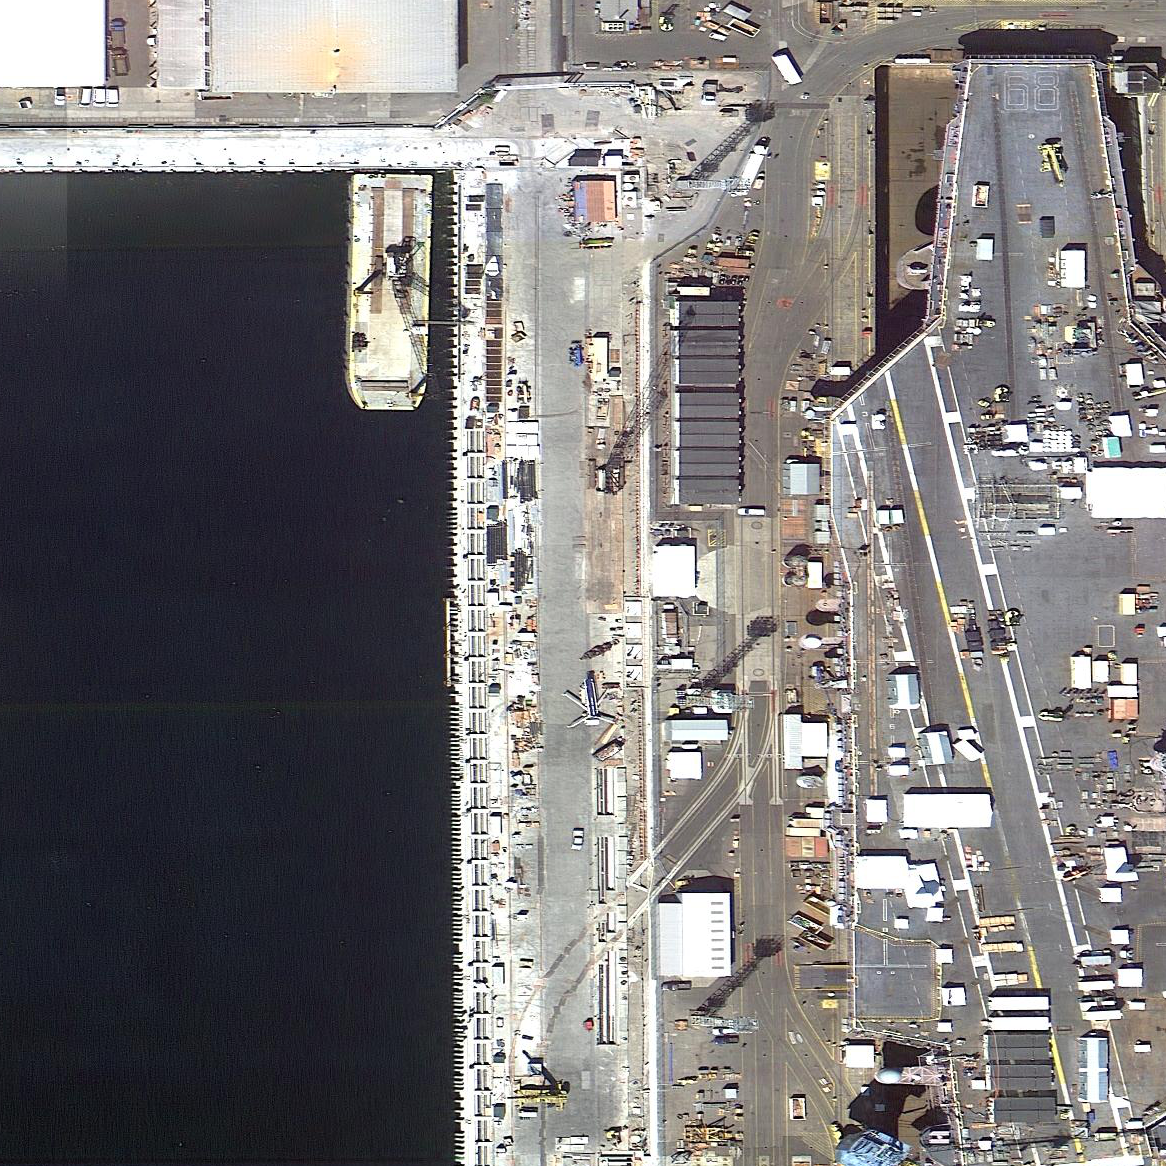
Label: aircraft_carrier